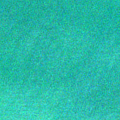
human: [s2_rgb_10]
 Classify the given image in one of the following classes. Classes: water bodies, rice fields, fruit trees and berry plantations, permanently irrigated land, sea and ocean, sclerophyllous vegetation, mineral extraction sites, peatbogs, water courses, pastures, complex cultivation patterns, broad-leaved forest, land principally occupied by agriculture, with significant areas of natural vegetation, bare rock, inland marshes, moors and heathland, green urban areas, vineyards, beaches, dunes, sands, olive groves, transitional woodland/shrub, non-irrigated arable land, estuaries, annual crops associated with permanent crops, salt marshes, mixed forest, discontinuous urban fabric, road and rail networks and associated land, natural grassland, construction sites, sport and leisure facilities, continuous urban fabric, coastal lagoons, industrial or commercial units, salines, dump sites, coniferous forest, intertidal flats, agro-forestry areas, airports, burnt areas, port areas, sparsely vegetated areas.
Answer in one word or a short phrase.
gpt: sea and ocean